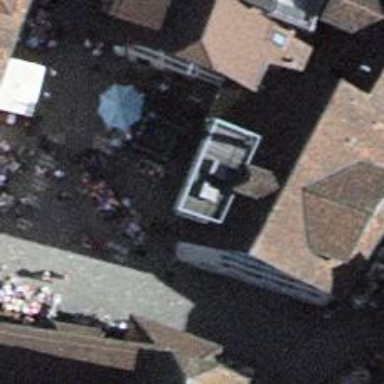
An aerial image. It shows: Fountain.